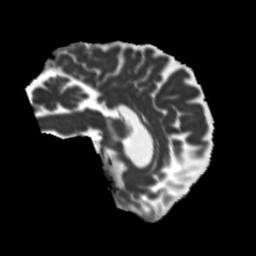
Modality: MD
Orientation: sagittal
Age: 57
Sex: male
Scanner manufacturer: siemens
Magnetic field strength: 3 T
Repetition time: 5.25 s
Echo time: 0.08 s